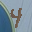
Label: 4